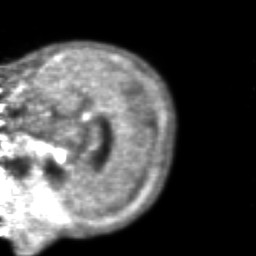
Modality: PET
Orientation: sagittal
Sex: female
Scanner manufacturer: ge